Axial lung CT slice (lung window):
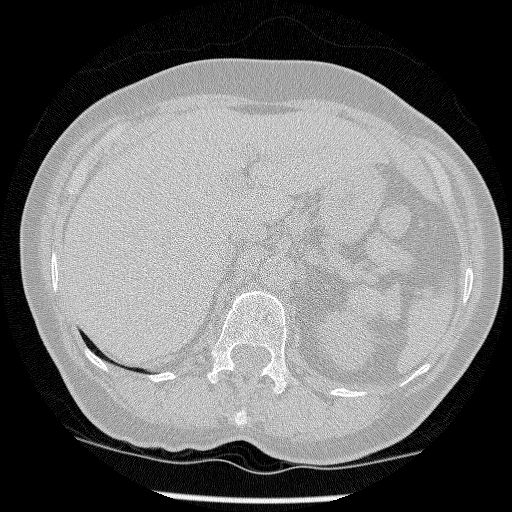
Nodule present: no